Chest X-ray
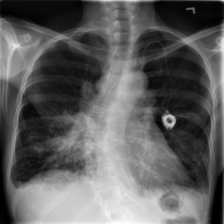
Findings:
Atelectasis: negative
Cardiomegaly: negative
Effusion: negative
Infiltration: negative
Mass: positive
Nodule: positive
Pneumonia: negative
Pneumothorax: negative
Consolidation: positive
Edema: negative
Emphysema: negative
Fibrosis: negative
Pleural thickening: negative
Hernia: negative